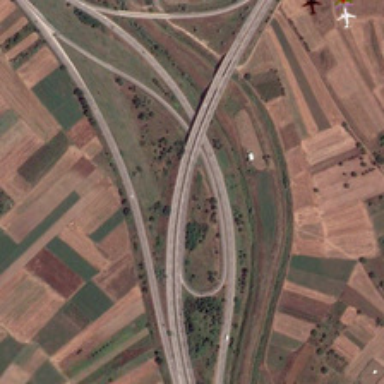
Many green and khaki farmlands are near a viaduct with a plane near it .